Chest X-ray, AP view. Patient: 20 years old, sex M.
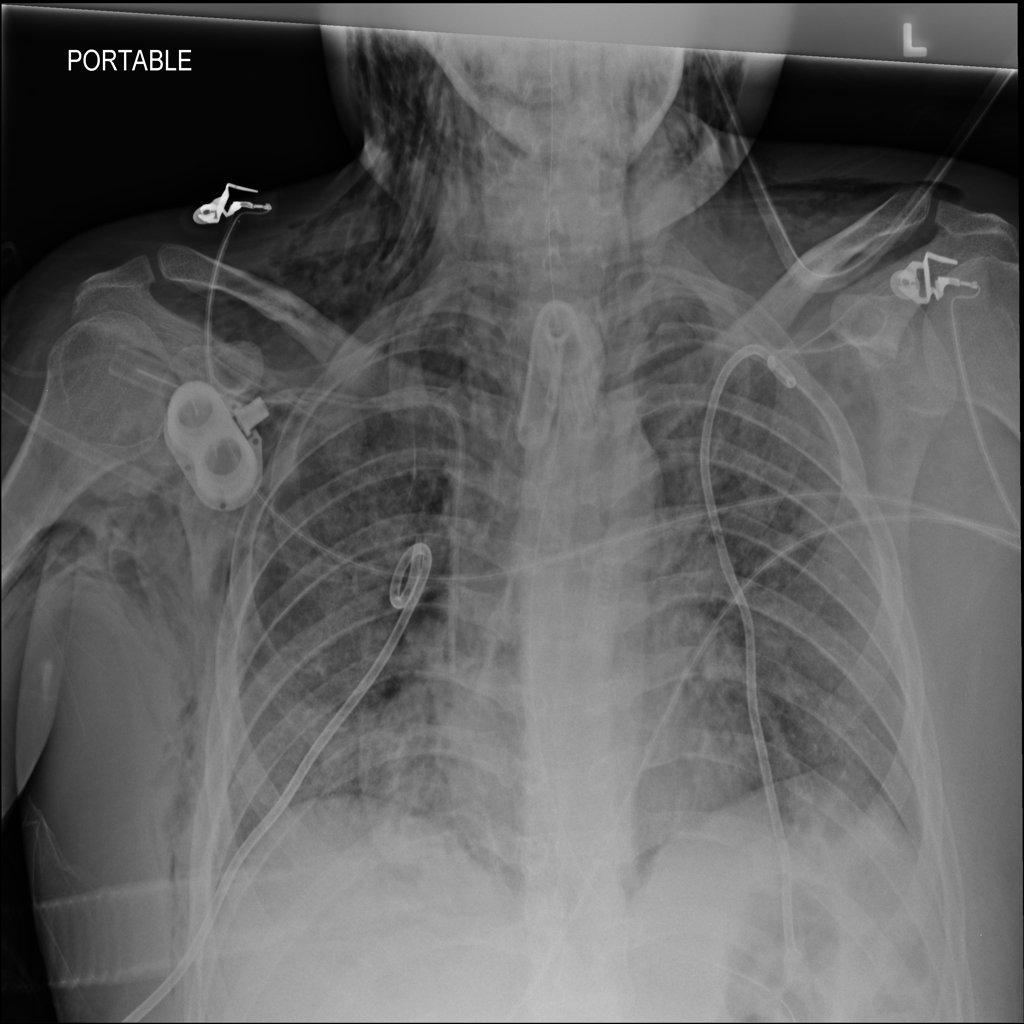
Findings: Emphysema, Infiltration